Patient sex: F
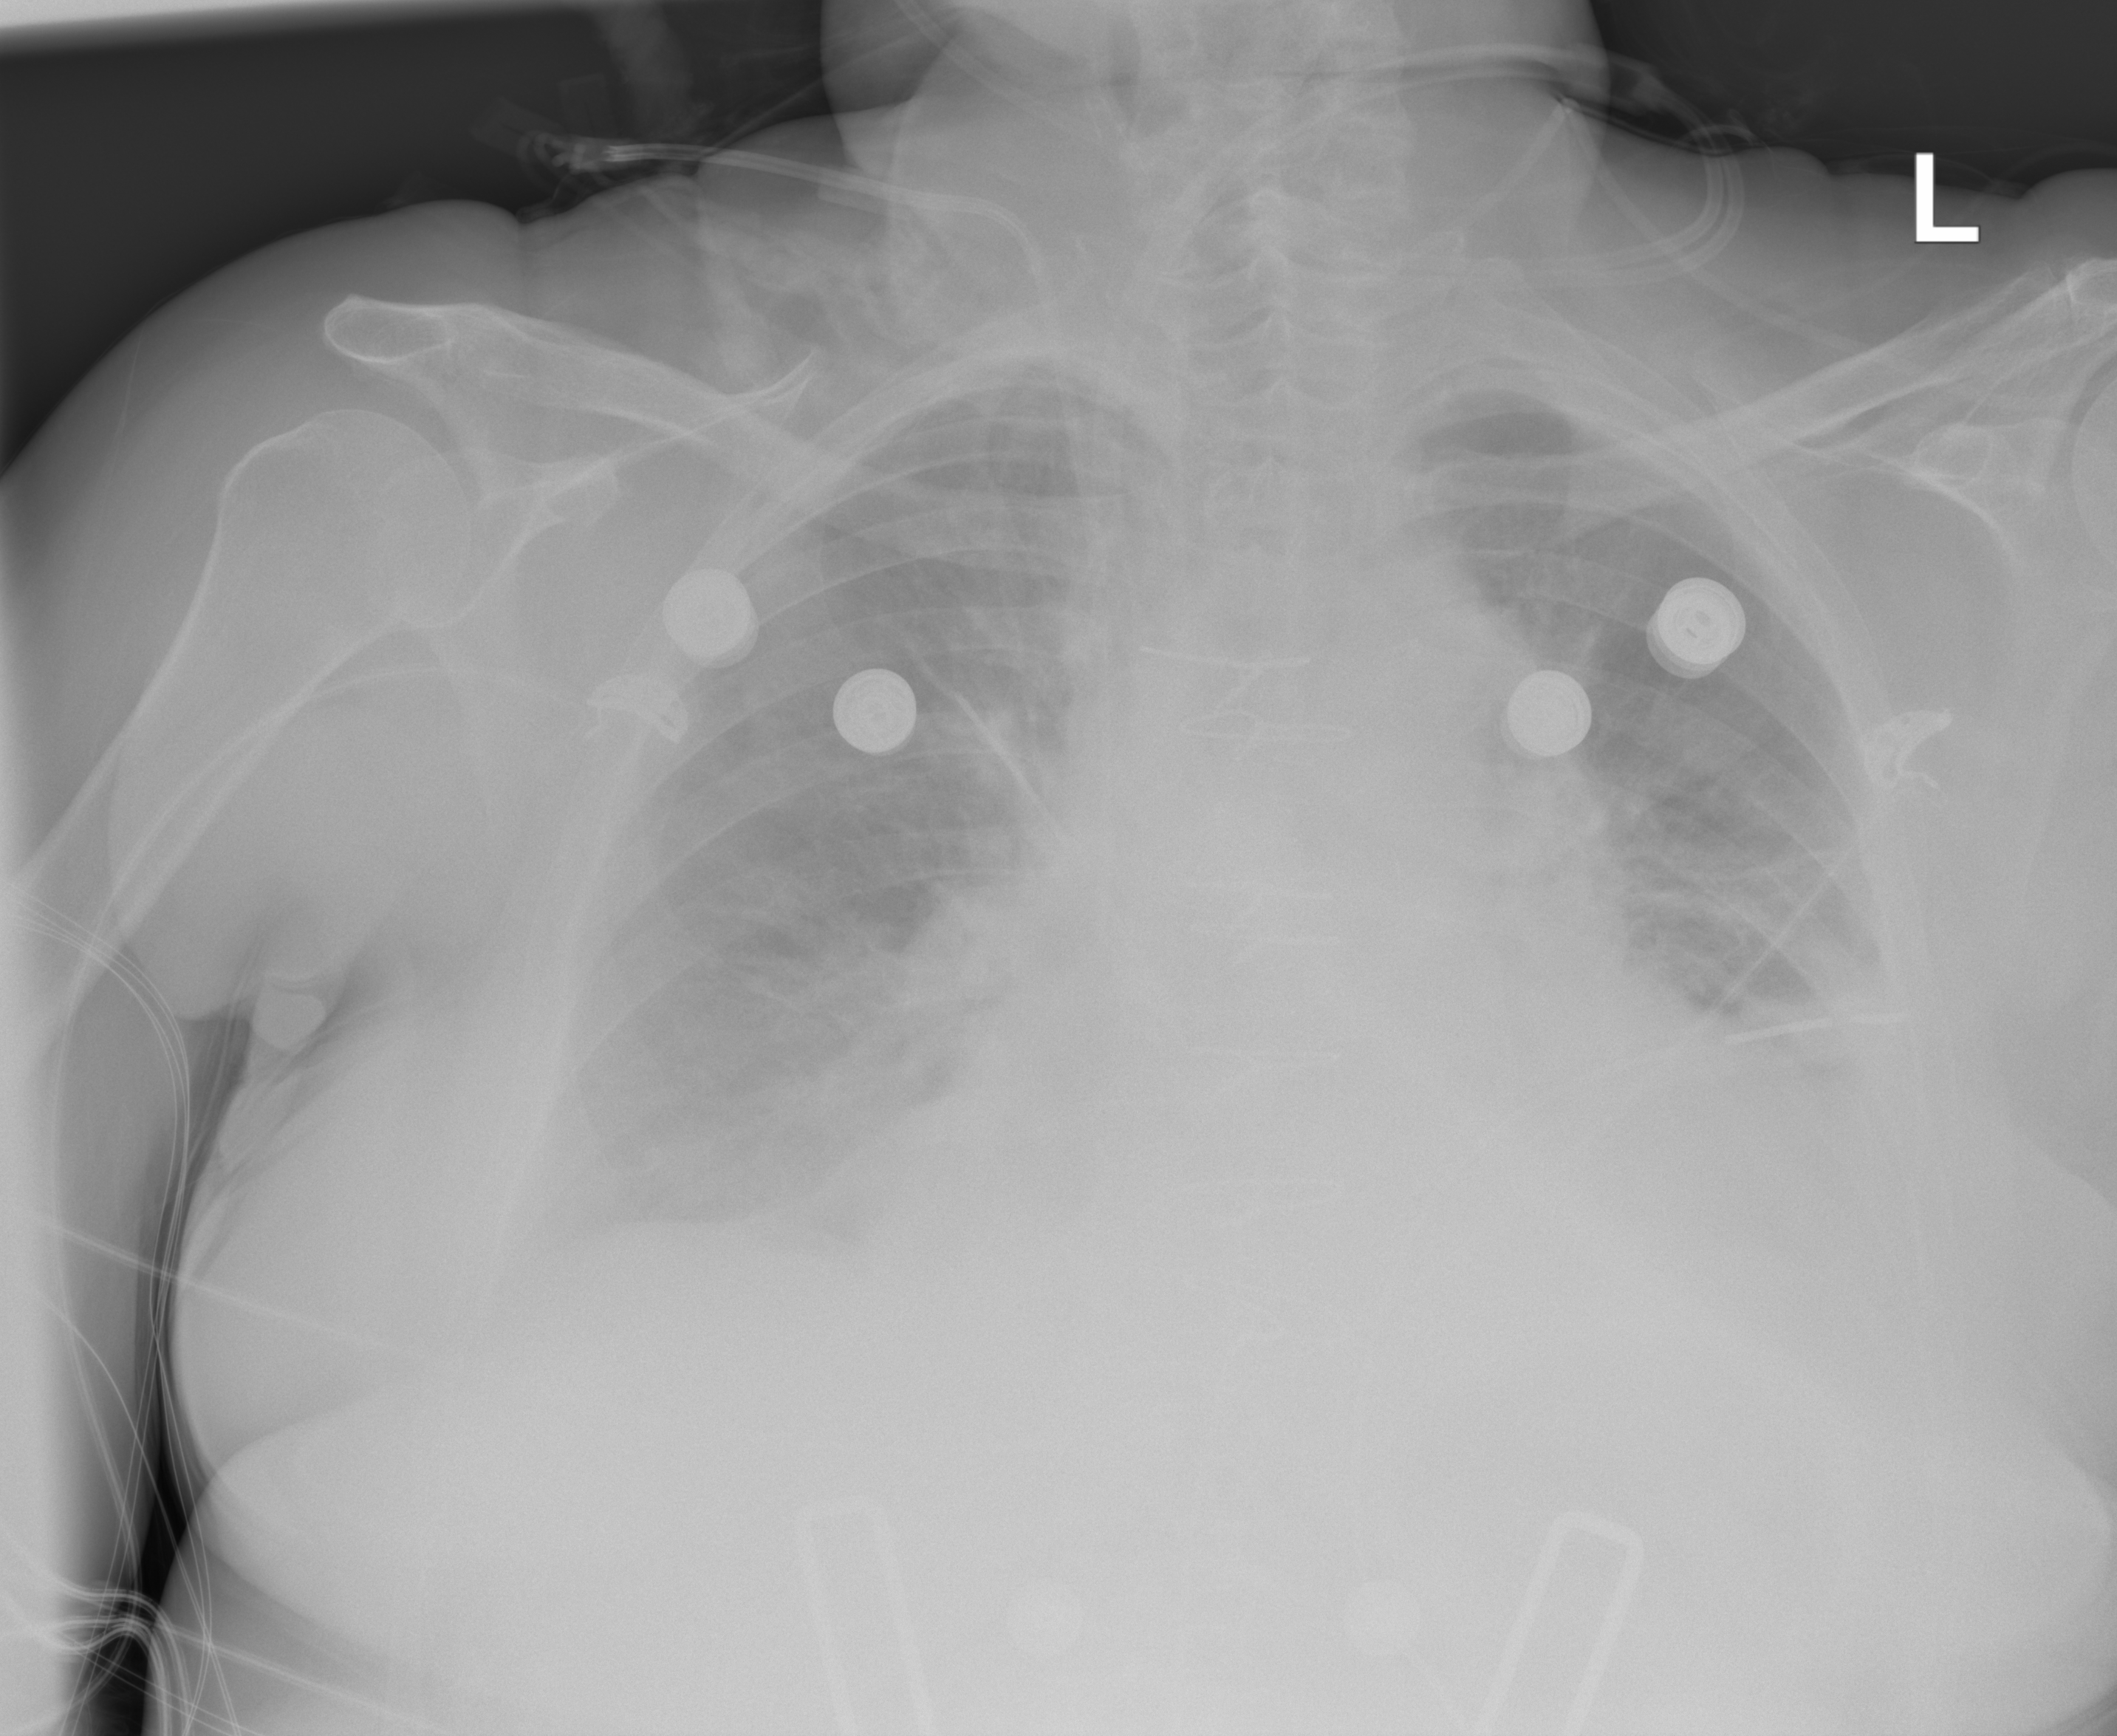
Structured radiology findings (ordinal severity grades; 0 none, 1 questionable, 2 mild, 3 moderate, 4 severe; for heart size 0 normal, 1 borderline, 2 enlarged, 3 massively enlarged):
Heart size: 2
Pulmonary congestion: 3
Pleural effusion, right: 2
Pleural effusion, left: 3
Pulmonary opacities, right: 2
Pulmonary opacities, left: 2
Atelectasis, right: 2
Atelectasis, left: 2